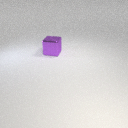
large purple metal cube